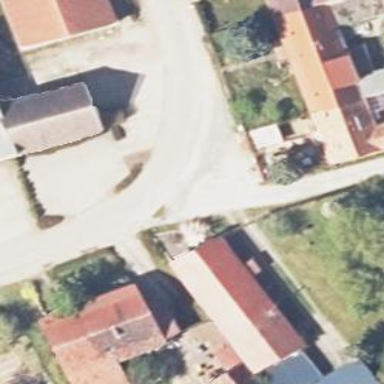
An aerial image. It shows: Residential road.